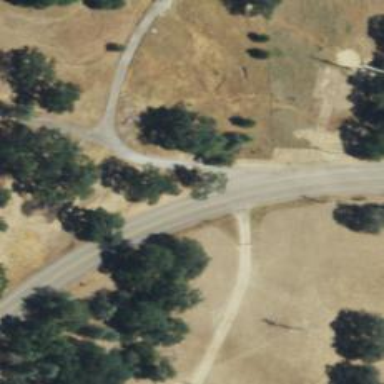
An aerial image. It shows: Tertiary road.